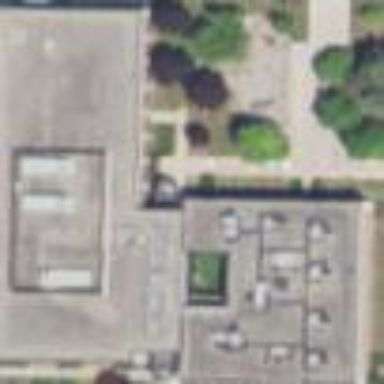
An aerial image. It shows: Government office building.